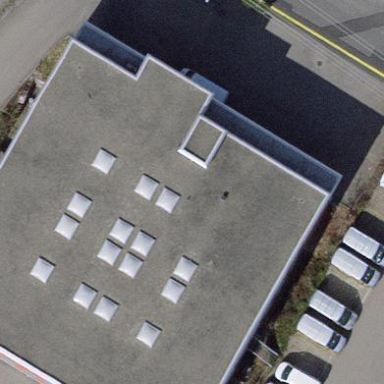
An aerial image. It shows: Industrial building.